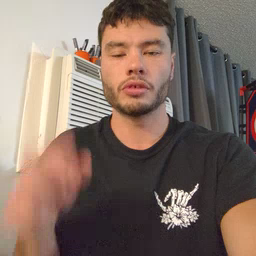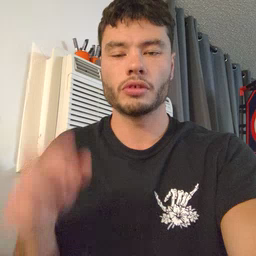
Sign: owie